Question: I'm currently trying to create a ray tracer in C++ but I'm having difficulty writing the .bmp produced at the end. I'm determined to do it manually, so I can learn more about image files and writing them etc. But I'm having some difficulty. I'm fairly new to C++ but have been using Python for a while.
I'm almost there now, I just have one strange problem. Everything is correct up to mid way trough the important colours (which I set to 0), where all sorts of random characters spring up and this continues for the next few bytes, a couple of bytes in to the pixel data. Before and after that everything is fine, but I just can't explain it. My current code is in the edit:
Here is the hex:

the problem area is highlighted
'''
#include <iostream>
#include <fstream>
#include <math.h>
using namespace std;
//-------------------------Object list
const int renderSize[2] = {254,254};
float sphere1Pos[3] = {0.0,0.0,0.0}; //first sphere at origin to make calculations easier
float sphere1Radius = 10.0;
float sphere1Colour= (255.0,0.0,0.0);
float light1Pos = (0.0,20.0,0.0); //Above sphere
float light1Intensity = 0.5;
// ------------------------
float dot(float* a,float* b); //Calculates the dot product
struct pixel {
unsigned char R;
unsigned char G;
unsigned char B;
};
//bmp--------------
struct bitmapMagicNumber {
unsigned char magicNumber[2];
};
struct bitmapFileHeader {
unsigned char fileSize;
short reserved1;
long reserved2;
short offset;
};
struct bitmapInformationHeader {
short headerSize;
short padding;
short width;
short height;
short planes;
short bitDepth;
short compression;
short imageSize;
short xPixelsPerMetre;
short yPixelsPerMetre;
short colours;
short importantColours;
};
void setBitmapMagicNumber(bitmapMagicNumber& magicNum){
magicNum.magicNumber[0] = 0x42;
magicNum.magicNumber[1] = 0x4D;
};
void setBitmapFileHeader(bitmapFileHeader& fileHeader,bitmapInformationHeader& informationHeader,pixel pixelArray) {
fileHeader.fileSize = 54 + sizeof(pixelArray);
fileHeader.reserved1 = 0;
fileHeader.reserved2 = 0;
fileHeader.offset = 54;
};
void setBitmapInformationHeader(bitmapInformationHeader& informationHeader){
informationHeader.headerSize = 40;
informationHeader.padding=0;
informationHeader.width = renderSize[0];
informationHeader.height = renderSize[1];
informationHeader.planes = 1;
informationHeader.bitDepth = 24;
informationHeader.compression = 0;
informationHeader.imageSize = 0;
informationHeader.xPixelsPerMetre = 0;
informationHeader.yPixelsPerMetre = 0 ;
informationHeader.colours = 0;
informationHeader.importantColours = 0;
};
void writeBitmap(bitmapMagicNumber& magicNum, bitmapFileHeader& fileHeader,bitmapInformationHeader& informationHeader,pixel pixelArray){
ofstream out("test.bmp",ios::out|ios::binary);
//file header
out.write((char*) &magicNum,2);
out.write((char*) &fileHeader.fileSize,sizeof(fileHeader.fileSize));
if (sizeof(fileHeader.fileSize)<3){
out.write((char*) &informationHeader.padding,1);
}
out.write((char*) &informationHeader.padding,1);
out.write((char*) &fileHeader.reserved1,2);
out.write((char*) &fileHeader.reserved2,2);
out.write((char*) &fileHeader.offset,sizeof(fileHeader.offset));
out.write((char*) &informationHeader.padding,1);
out.write((char*) &informationHeader.padding,1);
//information header
out.write((char*) &informationHeader.headerSize,sizeof(informationHeader.headerSize));
out.write((char*) &informationHeader.padding,1);
out.write((char*) &informationHeader.padding,1);
out.write((char*) &informationHeader.width,sizeof(informationHeader.width));
if (sizeof(informationHeader.width)<4){
out.write((char*) &informationHeader.padding,1);
}
if (sizeof(informationHeader.width)<3){
out.write((char*) &informationHeader.padding,1);
}
if (sizeof(informationHeader.width)<2){
out.write((char*) &informationHeader.padding,1);
}
out.write((char*) &informationHeader.height,sizeof(informationHeader.height));
if (sizeof(informationHeader.height)<4){
out.write((char*) &informationHeader.padding,1);
}
if (sizeof(informationHeader.height)<3){
out.write((char*) &informationHeader.padding,1);
}
if (sizeof(informationHeader.height)<2){
out.write((char*) &informationHeader.padding,1);
}
out.write((char*) &informationHeader.planes,sizeof(informationHeader.planes));
out.write((char*) &informationHeader.bitDepth,sizeof(informationHeader.bitDepth));
out.write((char*) &informationHeader.compression,4);
out.write((char*) &informationHeader.imageSize,4);
out.write((char*) &informationHeader.xPixelsPerMetre,4);
out.write((char*) &informationHeader.yPixelsPerMetre,4);
out.write((char*) &informationHeader.colours,4);
out.write((char*) &informationHeader.importantColours,4);
//pixel data
for (int y=0; y < renderSize[1]; y++) {
for (int x=0; x< renderSize[0]; x++) {
out.write((char*) &pixelArray[x][y],sizeof(pixel));
}
}
out.close();
}
// end bmp-----------
int main() {
pixel pixelArray[renderSize[0]][renderSize[1]];
for (int y=0; y < renderSize[1]; y++) {
for (int x=0; x< renderSize[0]; x++) {
float rayPos[3] = {x,y, -1000.0};
float rayDir[3] = {0.0,0.0,-1.0};
bool intersect;
//for each object in scene, see if intersects. (for now there is only one object to make things easier)
//-------sphere ray intersection....
float distance[3];
distance[0]= rayPos[0]-sphere1Pos[0];
distance[1]= rayPos[1]-sphere1Pos[1];
distance[2]= rayPos[2]-sphere1Pos[2];
float a = dot(rayDir, rayDir);
float b = 2 * dot(rayDir, distance);
float c = dot(distance, distance) - (sphere1Radius * sphere1Radius);
float disc = b * b - 4 * a * c;
if (disc < 0)
intersect=false;
else
intersect=true;
//--------------------
if (intersect==true){
pixelArray[x][y].R = 0;
pixelArray[x][y].G = 0;
pixelArray[x][y].B = 0;
}
else {
pixelArray[x][y].R = 0;
pixelArray[x][y].G = 0;
pixelArray[x][y].B = 0;
}
// trace to lights (as long as another object is not in the way)
}
}
//write .bmp
bitmapMagicNumber magicNum;
bitmapFileHeader fileHeader;
bitmapInformationHeader informationHeader;
setBitmapMagicNumber(magicNum);
setBitmapFileHeader(fileHeader,informationHeader, pixelArray[renderSize[0]][renderSize[1]]);
setBitmapInformationHeader(informationHeader);
writeBitmap(magicNum,fileHeader,informationHeader, pixelArray[renderSize[0]][renderSize[1]]);
}
//calculate dot product
float dot(float* a,float* b)
{
float dp = 0.0;
for (int i=0;i<3;i++)
dp += a[i] * b[i];
return dp;
}
'''
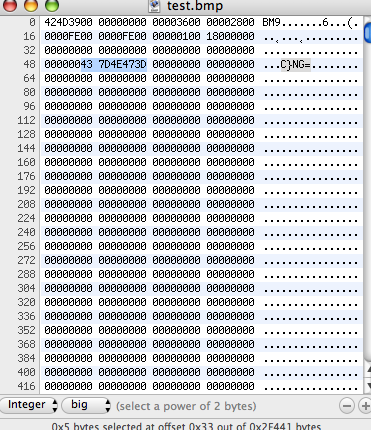
Answer: While it may not be your only issue, you almost certainly have <URL> issues.
In your 'bitmapFileHeader', for example, assuming 'long' has four-byte alignment and 'short' has two-byte alignment, there will be two bytes of unnamed padding between 'magicNumber' and 'fileSize' (there are similar issues in most of the other data structures).
As a solution, you can represent the header and other structures as an array of 'char' (which has no padding) and copy the relevant data into the correct locations in the array.
Your compiler might provide a way to "pack" the data structures so that they are unaligned, which can also solve your problem, but doing so is wholly unportable.